Question: I try to implement a good reusable color picker for my Sketcher application. Instructions and screenshots are here: <URL>
The problem is I'm stuck with a good "resizable" UI which enable me to support wide range of devices with different screen sizes.

The top two widgets should be the same height and have proportional widths: 80 to 20. Also it would be nice to specify paddings in XML.
Current implementation is not good. I hardcoded some values into code and also it looks bad on Xoom devices because of inaccurate layout measurements.
Is there any way to implement this behavior? Ideally, I need some way to do it like with HTML tables (pseudocode):
'''
table.width=100%, td1.width=80%, td2.padding=5px, ...
'''
or something like that.
Current implementation:
- <URL>
Thank you.
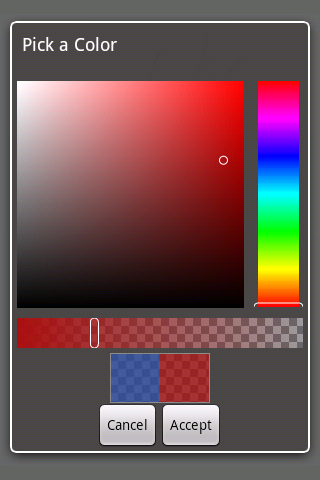
Answer: OK. I stopped boring with it and created dedicated layouts for each screen size.